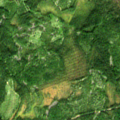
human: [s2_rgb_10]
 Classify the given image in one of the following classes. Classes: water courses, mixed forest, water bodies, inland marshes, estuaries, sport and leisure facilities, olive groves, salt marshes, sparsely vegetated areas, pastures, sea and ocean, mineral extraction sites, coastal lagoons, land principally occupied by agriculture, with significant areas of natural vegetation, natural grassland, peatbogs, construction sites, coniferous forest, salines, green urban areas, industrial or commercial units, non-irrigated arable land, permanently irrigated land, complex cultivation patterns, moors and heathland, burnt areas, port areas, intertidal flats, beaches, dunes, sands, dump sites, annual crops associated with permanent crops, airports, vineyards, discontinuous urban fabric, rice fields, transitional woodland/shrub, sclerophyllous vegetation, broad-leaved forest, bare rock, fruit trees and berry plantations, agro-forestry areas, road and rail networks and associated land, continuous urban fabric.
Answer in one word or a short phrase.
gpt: coniferous forest, mixed forest